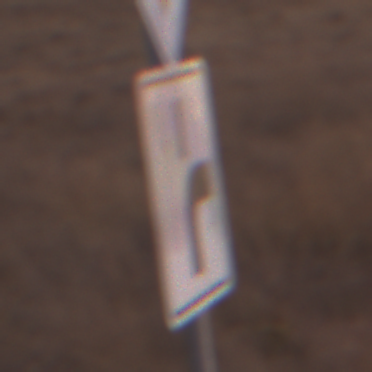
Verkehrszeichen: VerlaufVorfahrtsstrasse8
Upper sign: Vorfahrtsstrasse
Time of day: SunriseSunset
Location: Outdoor (Nature)
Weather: PartlyCloudy
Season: NotSpecified
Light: Natural